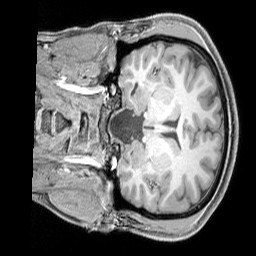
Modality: T1w
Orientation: coronal
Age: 20
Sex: female
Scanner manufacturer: siemens
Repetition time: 2.3 s
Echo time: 0.00226 s